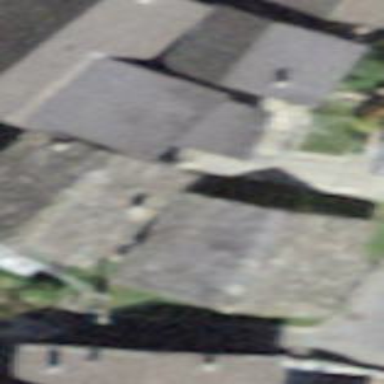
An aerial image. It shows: Detached building.